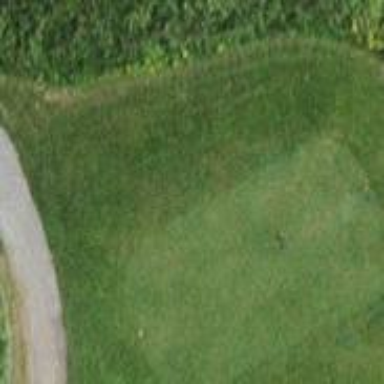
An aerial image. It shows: Golf tee.